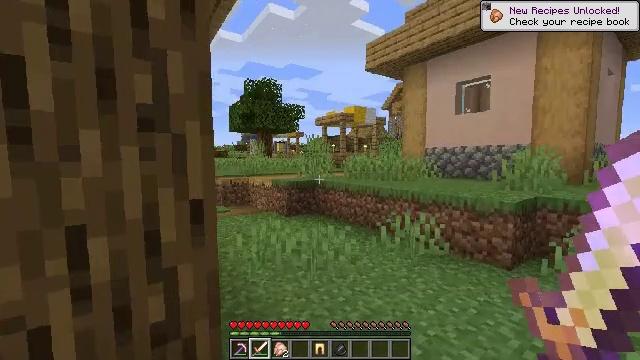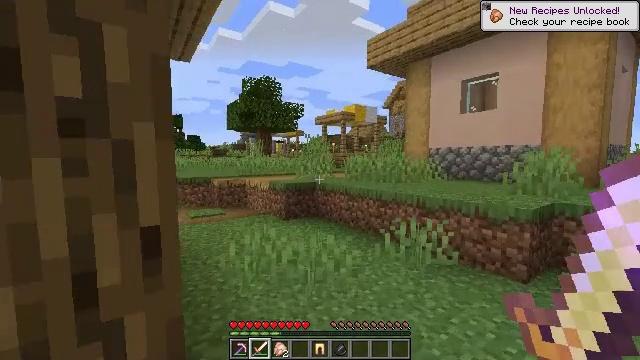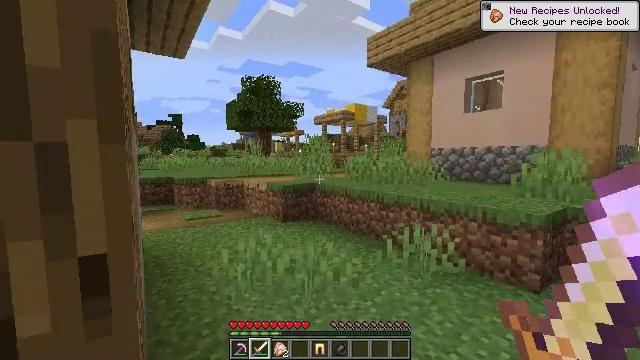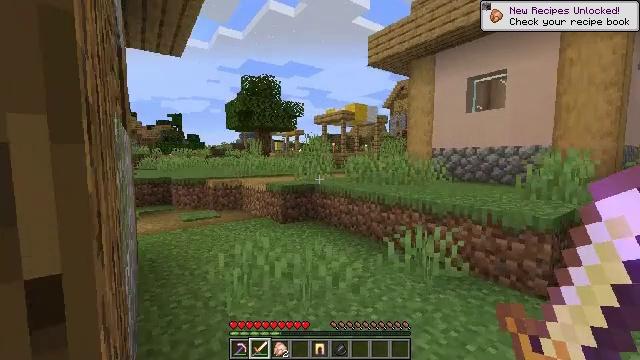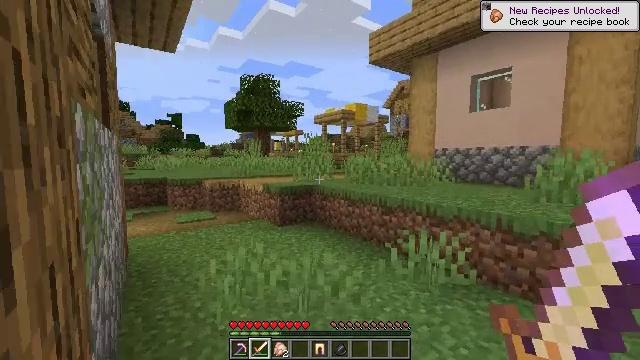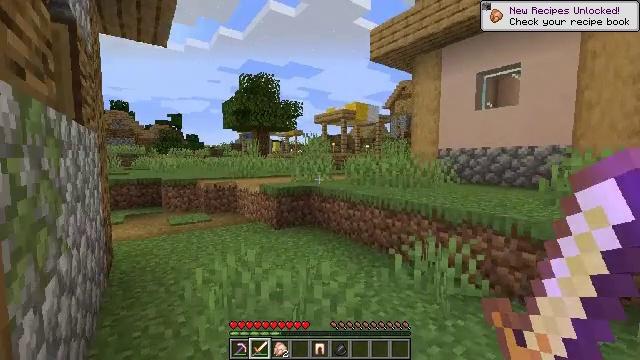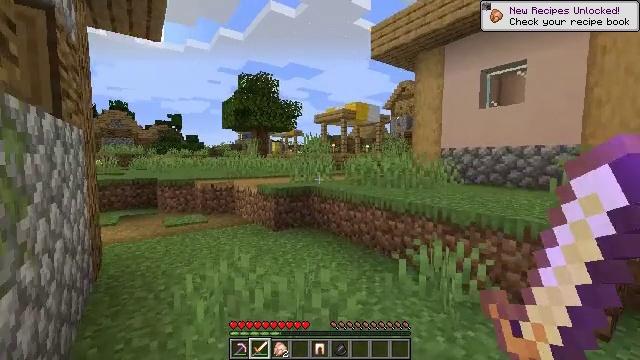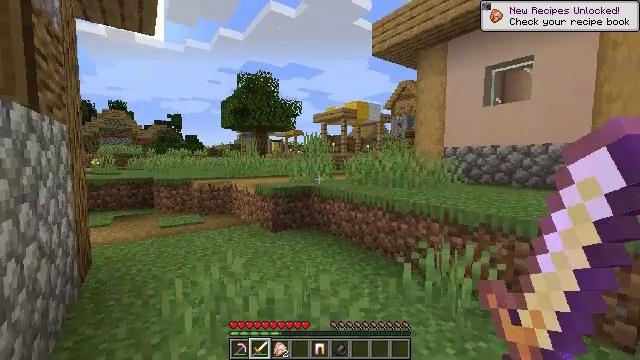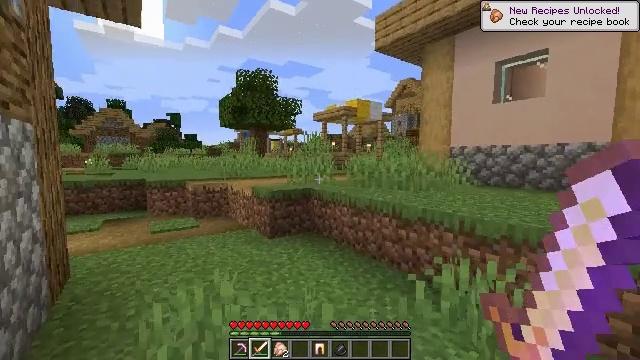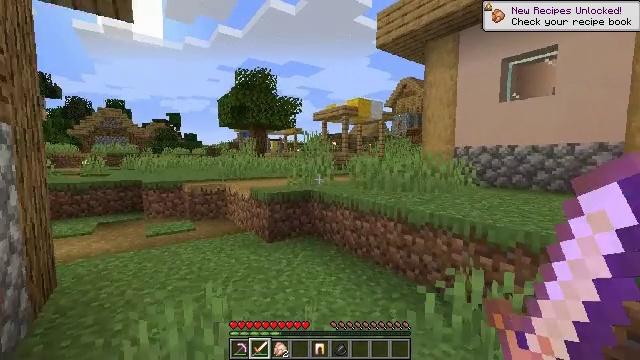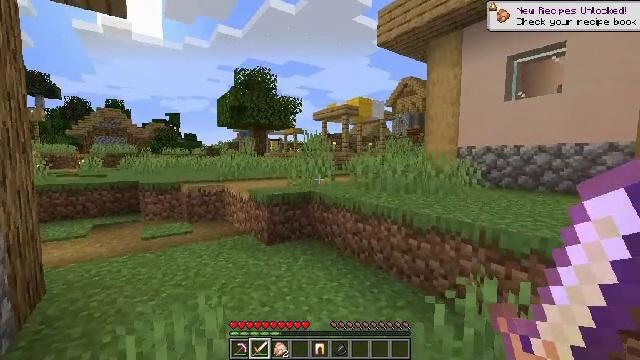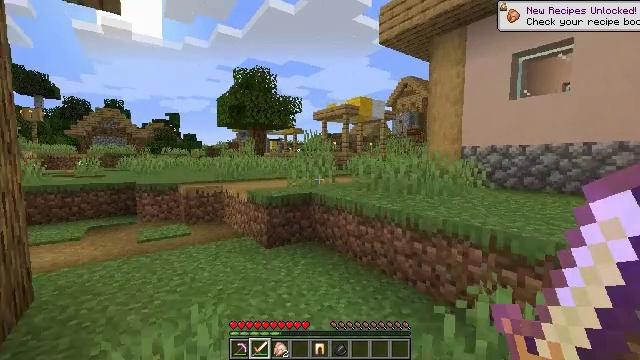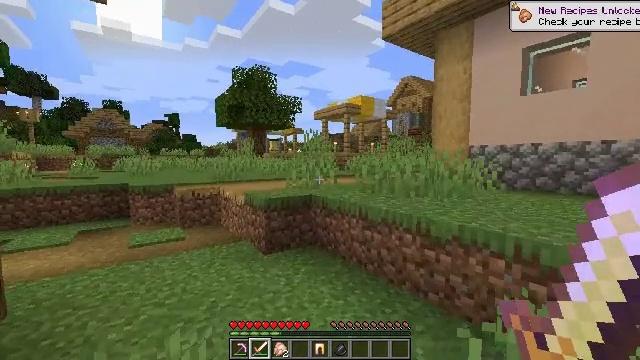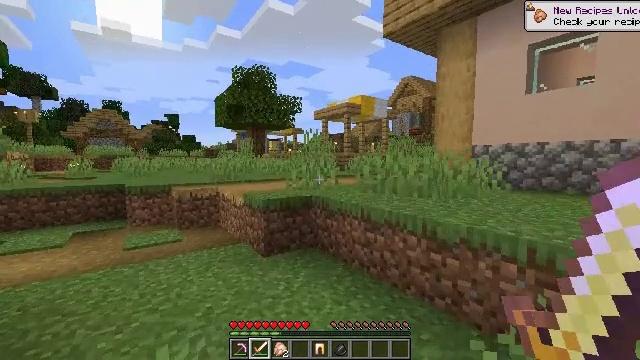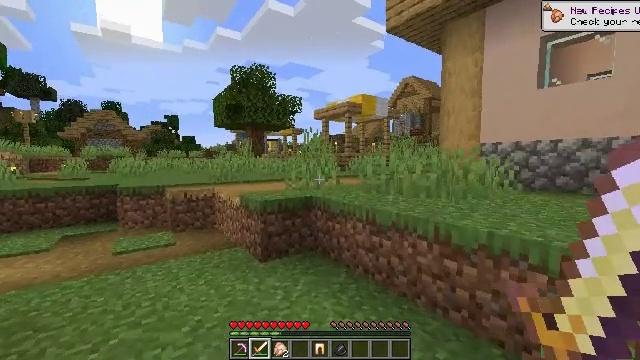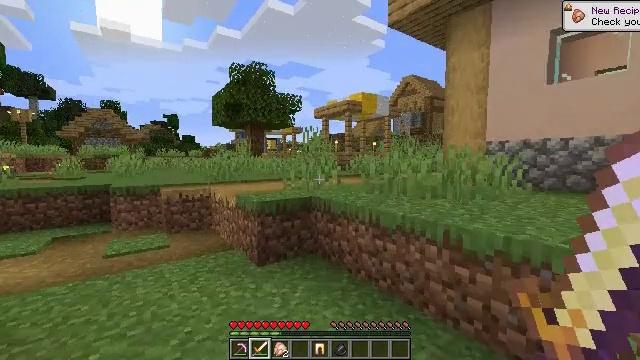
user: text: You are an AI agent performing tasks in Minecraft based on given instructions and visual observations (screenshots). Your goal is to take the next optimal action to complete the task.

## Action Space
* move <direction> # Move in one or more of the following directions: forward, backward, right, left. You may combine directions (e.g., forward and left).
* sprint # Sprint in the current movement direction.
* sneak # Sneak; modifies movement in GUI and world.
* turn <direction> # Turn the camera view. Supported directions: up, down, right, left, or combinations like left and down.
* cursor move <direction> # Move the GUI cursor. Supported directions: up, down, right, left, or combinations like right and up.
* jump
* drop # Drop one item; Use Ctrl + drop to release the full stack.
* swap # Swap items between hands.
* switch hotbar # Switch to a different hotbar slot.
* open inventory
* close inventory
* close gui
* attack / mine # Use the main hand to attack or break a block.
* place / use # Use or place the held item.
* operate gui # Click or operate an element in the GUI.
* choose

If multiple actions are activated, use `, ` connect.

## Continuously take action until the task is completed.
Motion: motion action
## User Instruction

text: Attack the oak planks to recycle it.
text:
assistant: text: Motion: move forward
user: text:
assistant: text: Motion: move forward
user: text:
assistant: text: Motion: move forward
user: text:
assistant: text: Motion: move forward
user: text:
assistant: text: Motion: move forward
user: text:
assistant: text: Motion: move forward
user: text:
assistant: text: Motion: move forward
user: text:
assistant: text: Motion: move forward
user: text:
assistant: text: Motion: move forward
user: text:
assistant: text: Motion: move forward
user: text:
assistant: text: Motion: move forward
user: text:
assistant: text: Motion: move forward
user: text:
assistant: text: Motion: move forward
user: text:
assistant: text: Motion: move forward
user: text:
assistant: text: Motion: move forward
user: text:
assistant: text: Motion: move forward
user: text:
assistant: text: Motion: move forward
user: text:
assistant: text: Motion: move forward
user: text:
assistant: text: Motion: move forward
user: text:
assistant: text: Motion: move forward
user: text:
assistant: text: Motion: move forward
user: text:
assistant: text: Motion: move forward
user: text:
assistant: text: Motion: move forward
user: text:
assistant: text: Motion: move forward
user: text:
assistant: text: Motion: move forward
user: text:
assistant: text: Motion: move forward
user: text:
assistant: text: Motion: move forward
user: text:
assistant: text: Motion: move forward
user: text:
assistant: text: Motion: move forward
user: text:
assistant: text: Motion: move forward, jump